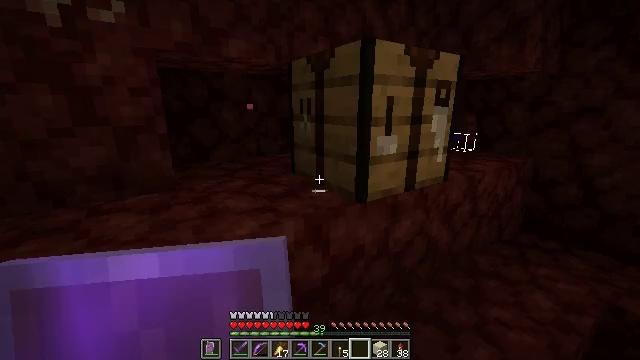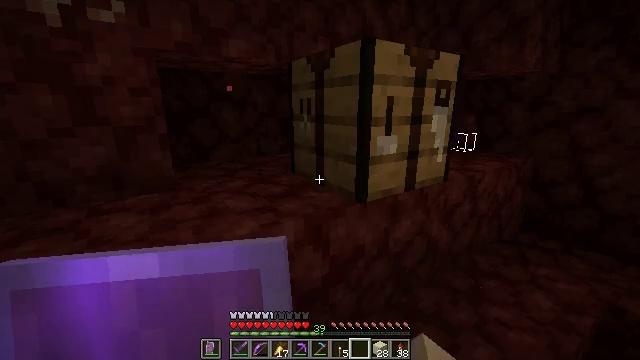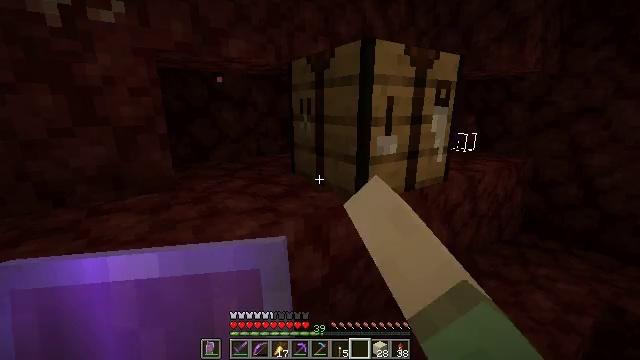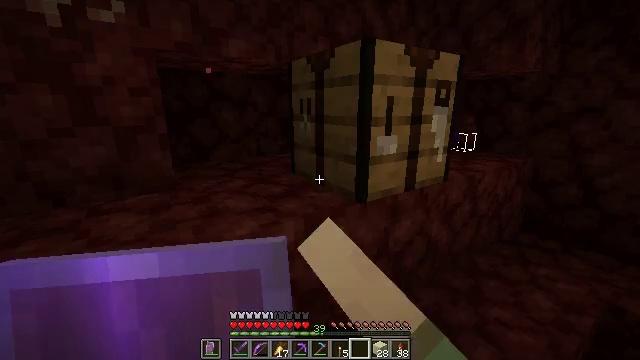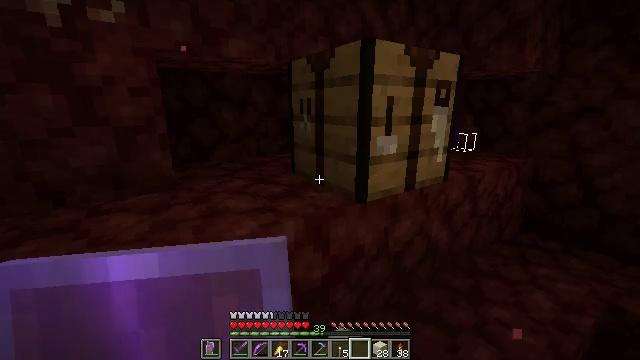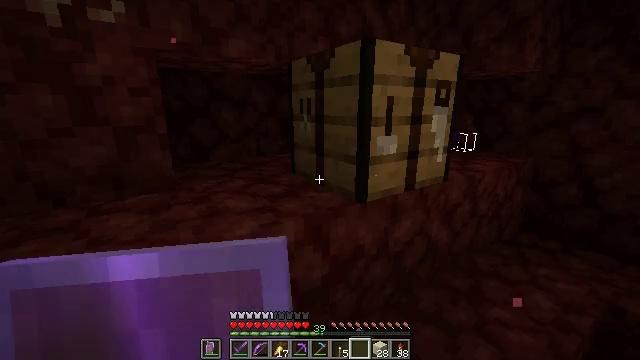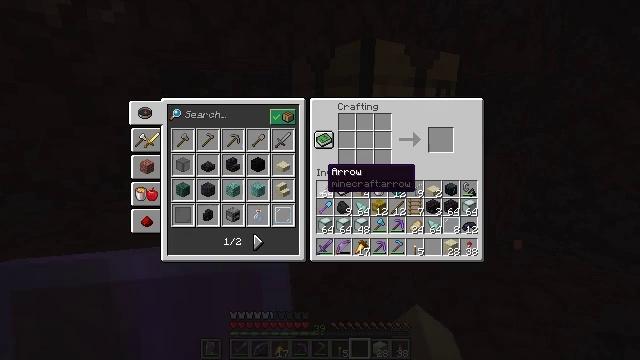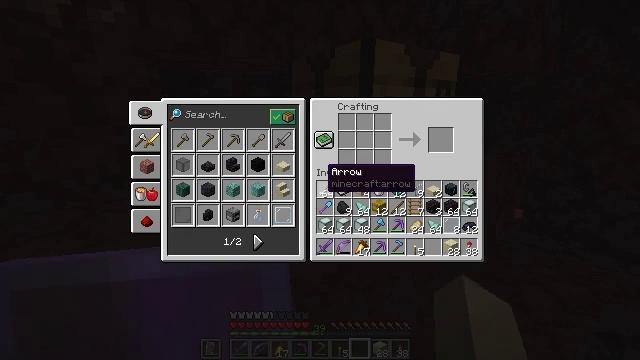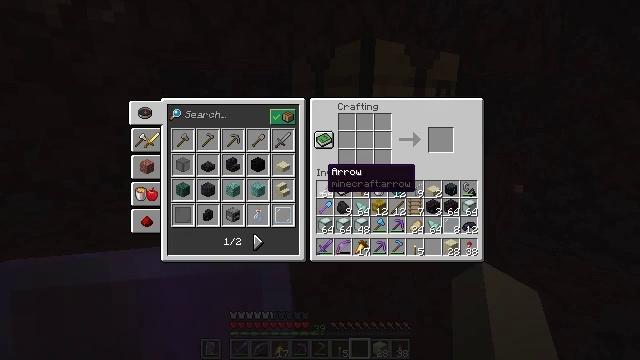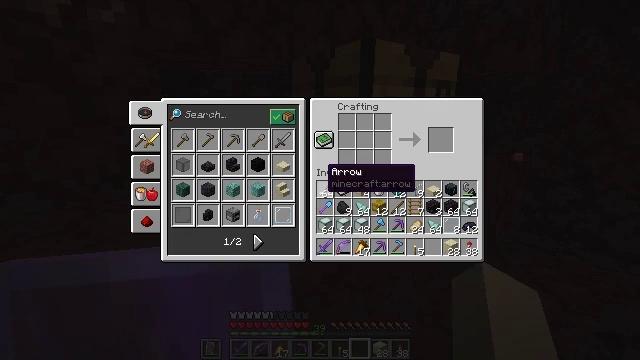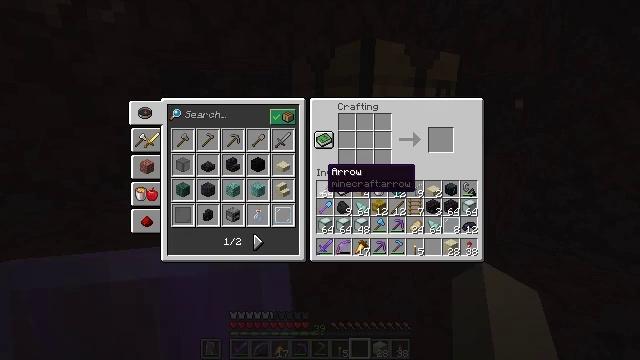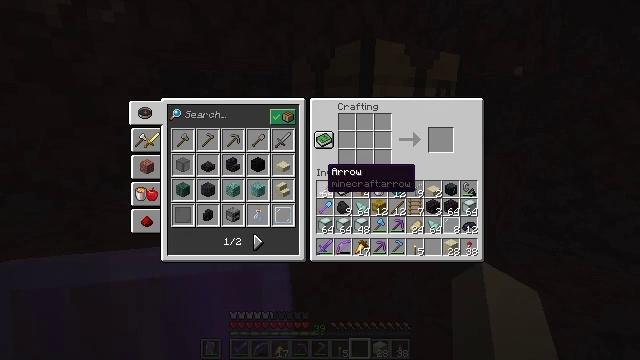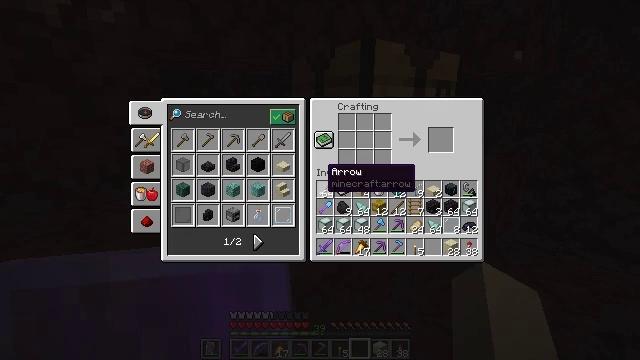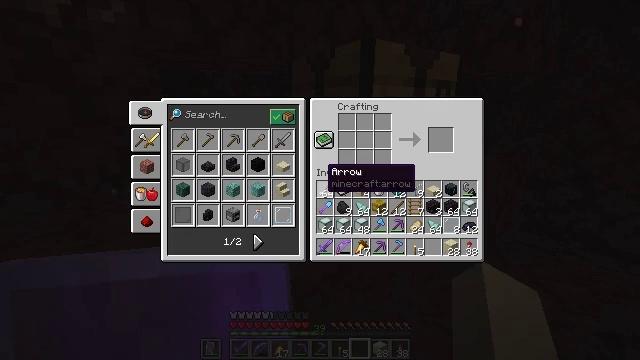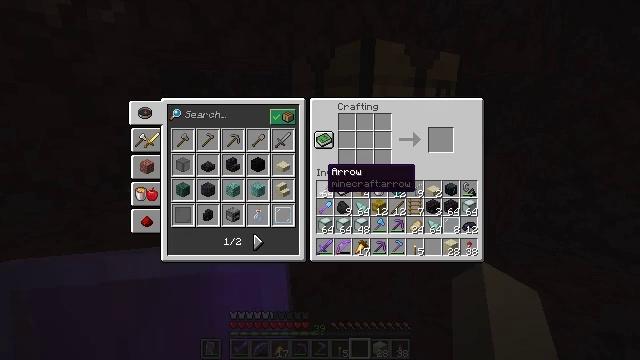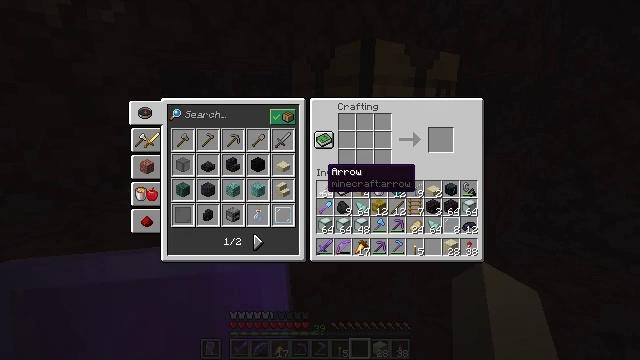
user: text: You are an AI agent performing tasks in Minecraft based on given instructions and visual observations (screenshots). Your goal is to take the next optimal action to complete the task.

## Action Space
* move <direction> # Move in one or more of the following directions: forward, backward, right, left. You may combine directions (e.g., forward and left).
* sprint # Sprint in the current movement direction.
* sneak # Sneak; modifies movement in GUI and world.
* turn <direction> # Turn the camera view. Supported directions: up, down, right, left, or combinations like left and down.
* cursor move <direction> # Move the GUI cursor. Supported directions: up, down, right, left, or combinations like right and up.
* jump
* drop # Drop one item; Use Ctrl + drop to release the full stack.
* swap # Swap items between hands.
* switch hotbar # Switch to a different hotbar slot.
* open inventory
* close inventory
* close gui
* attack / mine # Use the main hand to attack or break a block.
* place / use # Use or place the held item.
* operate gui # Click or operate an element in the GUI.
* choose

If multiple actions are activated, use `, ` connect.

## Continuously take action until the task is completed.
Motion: motion action
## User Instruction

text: Craft dark prismarine using the crafting table.
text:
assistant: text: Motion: use / place
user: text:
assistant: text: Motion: use / place
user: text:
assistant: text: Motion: use / place
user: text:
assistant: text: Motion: no_op
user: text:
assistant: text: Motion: no_op
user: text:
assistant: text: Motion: open gui
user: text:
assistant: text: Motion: no_op
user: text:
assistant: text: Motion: no_op
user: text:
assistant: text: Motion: no_op
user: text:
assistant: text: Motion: no_op
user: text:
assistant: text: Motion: no_op
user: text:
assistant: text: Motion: no_op
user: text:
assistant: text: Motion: no_op
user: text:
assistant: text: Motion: no_op
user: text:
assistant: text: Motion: no_op
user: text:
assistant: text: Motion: no_op
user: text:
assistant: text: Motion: no_op
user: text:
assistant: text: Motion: cursor move left
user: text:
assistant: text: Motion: cursor move left
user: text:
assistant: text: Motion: no_op
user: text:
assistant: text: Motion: cursor move left
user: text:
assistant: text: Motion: no_op
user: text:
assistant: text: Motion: no_op
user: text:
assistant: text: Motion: no_op
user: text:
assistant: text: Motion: no_op
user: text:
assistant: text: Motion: no_op
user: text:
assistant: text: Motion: no_op
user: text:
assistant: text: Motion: sneak
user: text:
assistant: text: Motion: sneak
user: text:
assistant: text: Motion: sneak